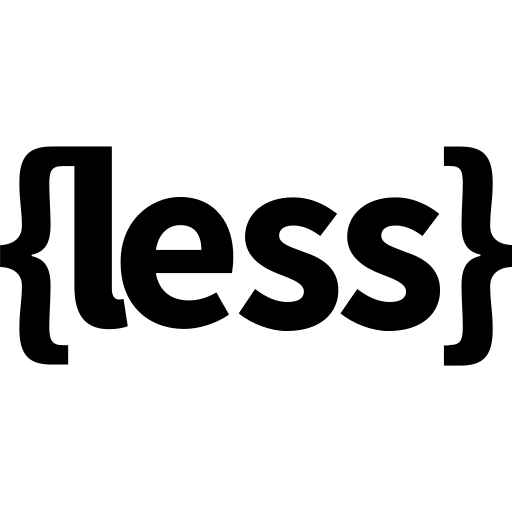
Tags: icon, FontAwesome, fa-icon, brand, less